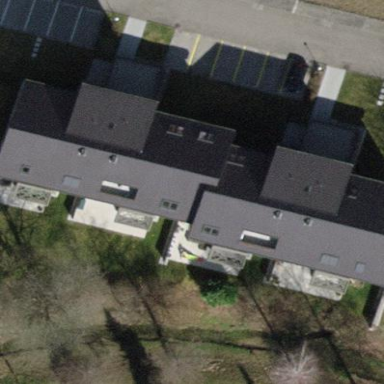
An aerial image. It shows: Image showing building with apartments.